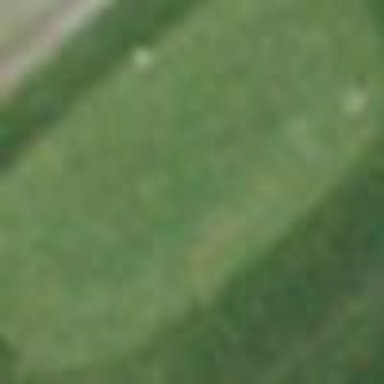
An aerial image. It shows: Golf tee.